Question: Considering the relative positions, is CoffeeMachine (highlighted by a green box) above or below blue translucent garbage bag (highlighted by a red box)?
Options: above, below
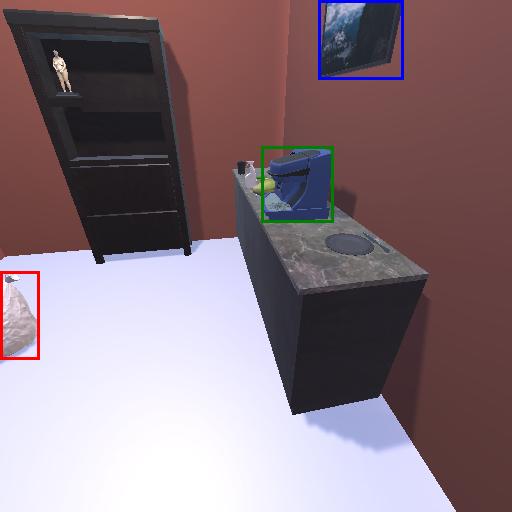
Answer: above